Question: I have site in joomla 1.6 on server and when i tried to update joomla it showes me this error: '"-1 - An error has occurred Copy failed"' Whats wrong? please help me

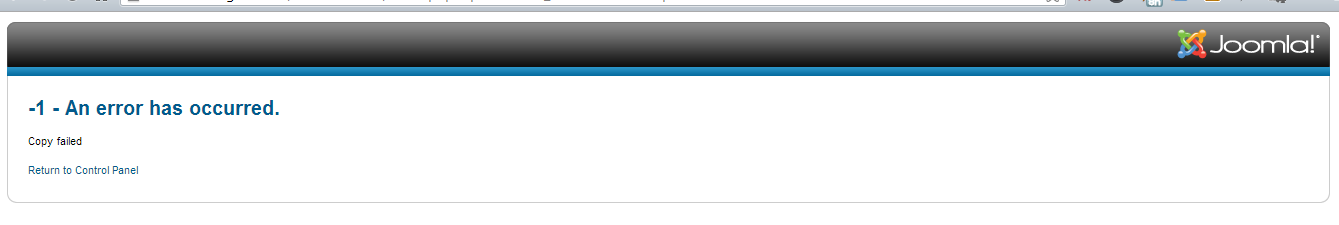
Answer: Just download the upgrade package from joomla.org and overwrite the files on your host with ftp.
Once uploaded, go in administrator/extensions/manage extensions/database and press the "fix" button.
Clean the cache and tmp folders and you're ready to go.